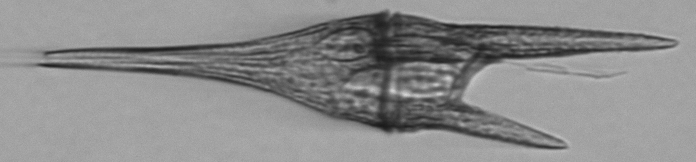
Label: Tripos_furca